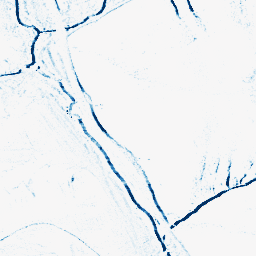
Category: morphological
Decomposition family: morphological_rect
Decomposition parameters: operation: closing
width: 5
height: 3
Upsampling method: regularized
Upsampling parameters: scale: 2
lambda_reg: 0.001
Upsampling scale: 2